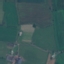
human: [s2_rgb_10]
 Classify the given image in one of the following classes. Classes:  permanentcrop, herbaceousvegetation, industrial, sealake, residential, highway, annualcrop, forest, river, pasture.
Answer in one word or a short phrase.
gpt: Pasture